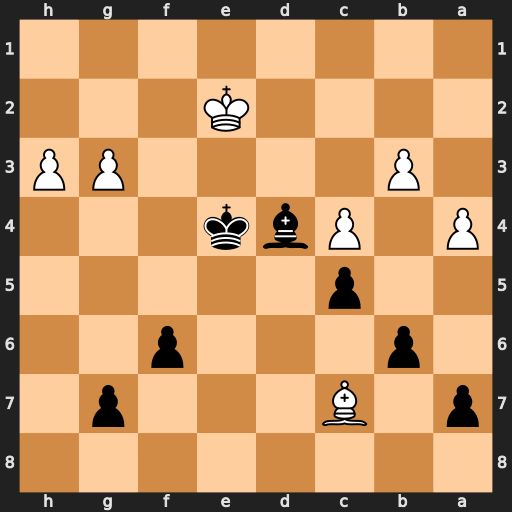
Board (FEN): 8/p1B3p1/1p3p2/2p5/P1Pbk3/1P4PP/4K3/8
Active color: b
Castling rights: -
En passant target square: -
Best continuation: Be5 Bxe5 fxe5